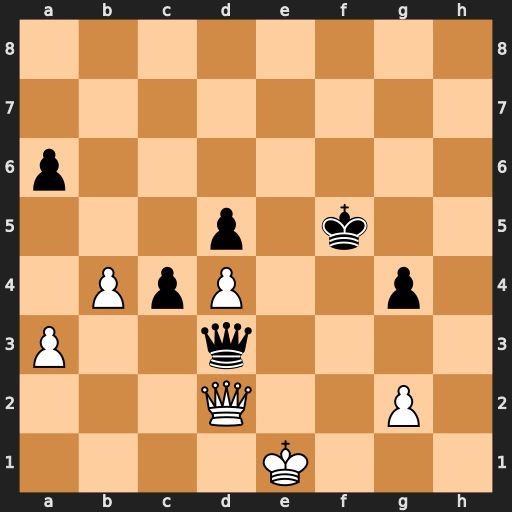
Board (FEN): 8/8/p7/3p1k2/1PpP2p1/P2q4/3Q2P1/4K3
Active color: w
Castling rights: -
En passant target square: -
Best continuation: Qxd3+ cxd3 a4